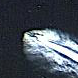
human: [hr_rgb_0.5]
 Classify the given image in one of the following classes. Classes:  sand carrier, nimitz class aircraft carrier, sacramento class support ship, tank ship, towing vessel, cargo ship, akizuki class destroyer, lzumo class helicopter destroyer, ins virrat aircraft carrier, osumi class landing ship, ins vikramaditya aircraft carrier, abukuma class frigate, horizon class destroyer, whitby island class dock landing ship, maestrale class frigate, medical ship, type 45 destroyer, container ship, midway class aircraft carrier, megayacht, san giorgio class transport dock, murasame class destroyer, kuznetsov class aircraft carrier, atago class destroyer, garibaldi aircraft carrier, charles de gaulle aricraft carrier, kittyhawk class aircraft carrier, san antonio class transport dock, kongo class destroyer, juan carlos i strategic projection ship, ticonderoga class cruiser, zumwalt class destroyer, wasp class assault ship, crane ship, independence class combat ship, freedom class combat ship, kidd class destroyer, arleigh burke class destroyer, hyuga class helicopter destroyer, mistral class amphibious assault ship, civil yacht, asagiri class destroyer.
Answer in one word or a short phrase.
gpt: Civil yacht